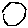
Label: hexagon